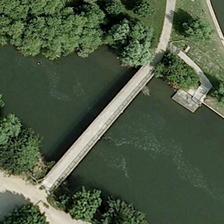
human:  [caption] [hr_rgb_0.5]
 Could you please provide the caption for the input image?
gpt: a bridge is over a river with many green trees in two sides of it .

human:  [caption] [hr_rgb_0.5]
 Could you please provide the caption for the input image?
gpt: a bridge is over a river with many green trees in two sides of it .

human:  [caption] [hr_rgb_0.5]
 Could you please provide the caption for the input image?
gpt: a bridge is over a river with many green trees in two sides of it .

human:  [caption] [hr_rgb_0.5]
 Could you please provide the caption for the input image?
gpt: a bridge is over a river with many green trees in two sides of it .

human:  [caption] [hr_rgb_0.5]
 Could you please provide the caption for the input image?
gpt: a bridge is over a river with many green trees in two sides of it .